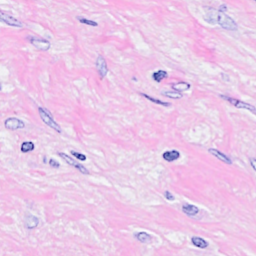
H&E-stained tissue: Breast